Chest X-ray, PA view. Patient: 22 years old, sex F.
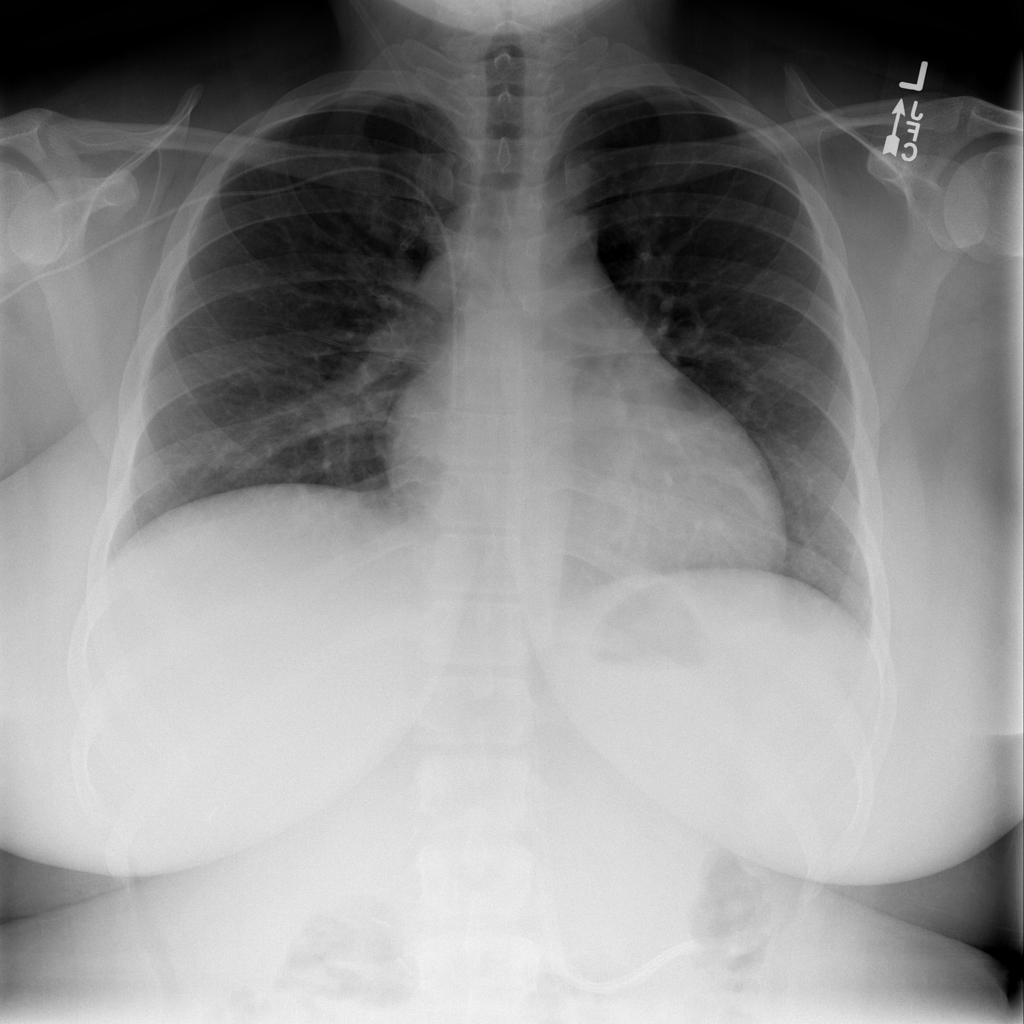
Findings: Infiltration